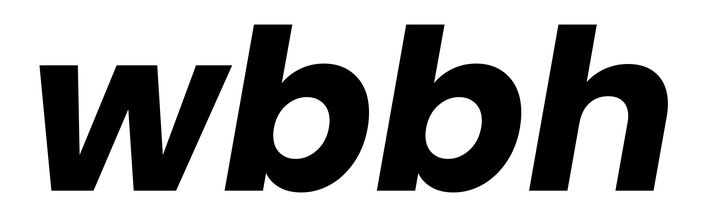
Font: Poppins-BoldItalic